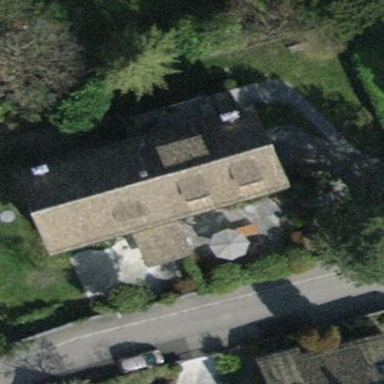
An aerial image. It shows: Semi-detached house.